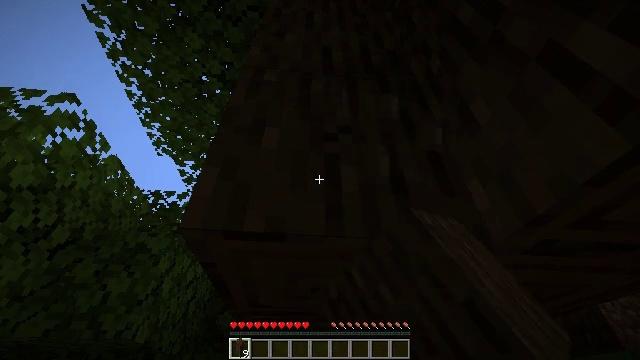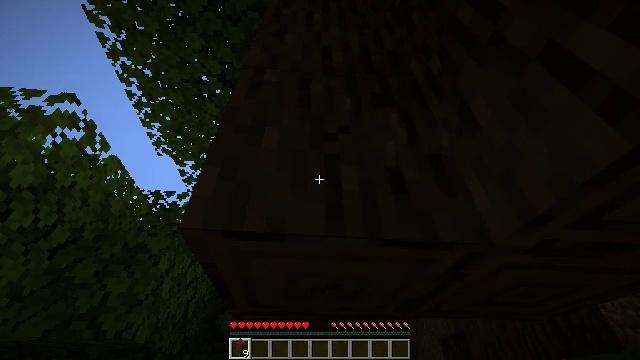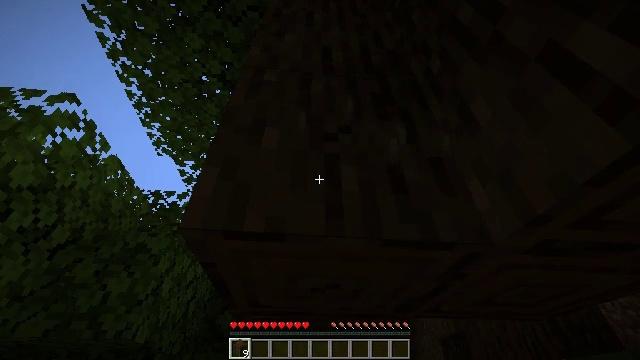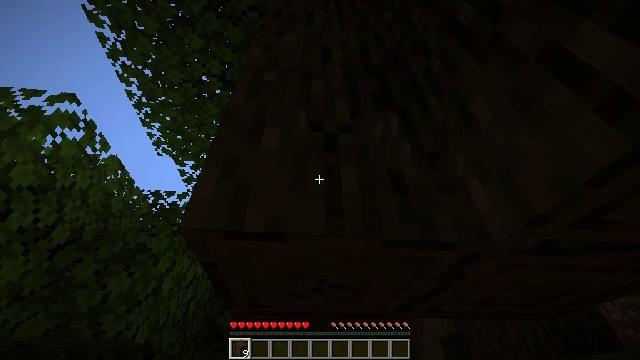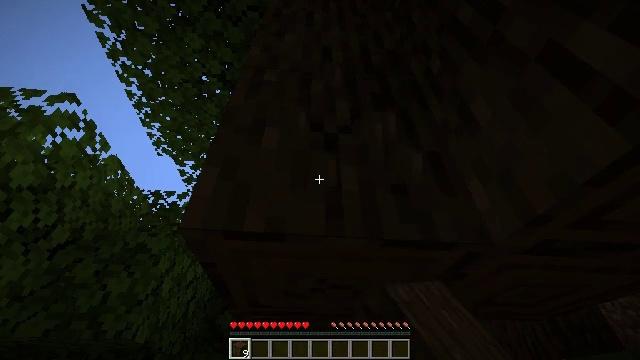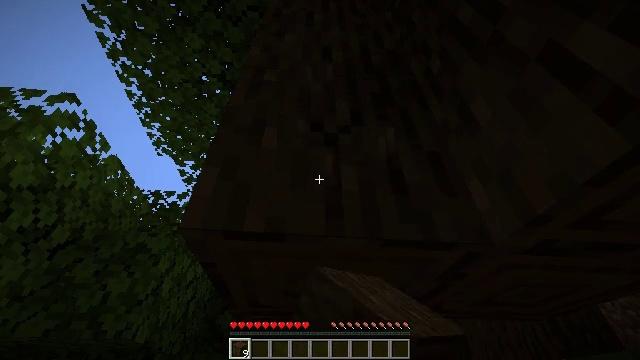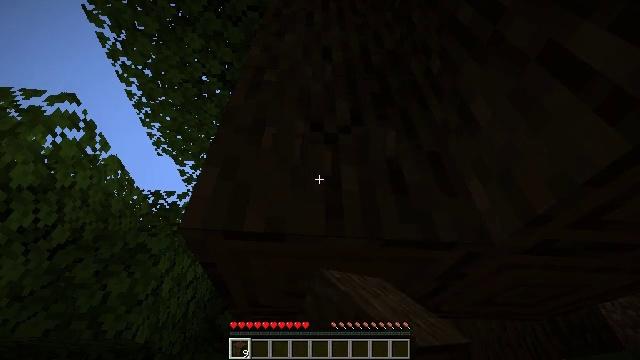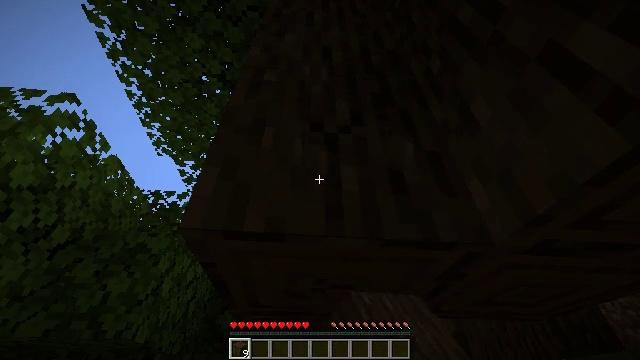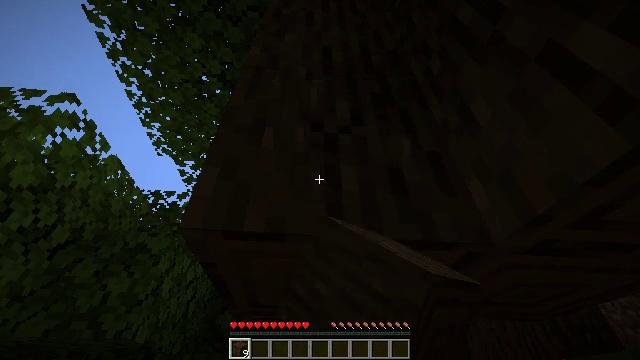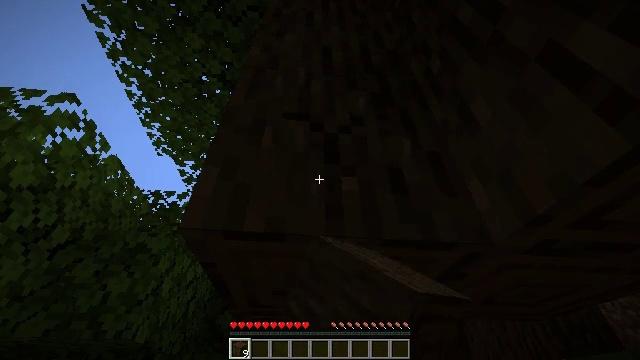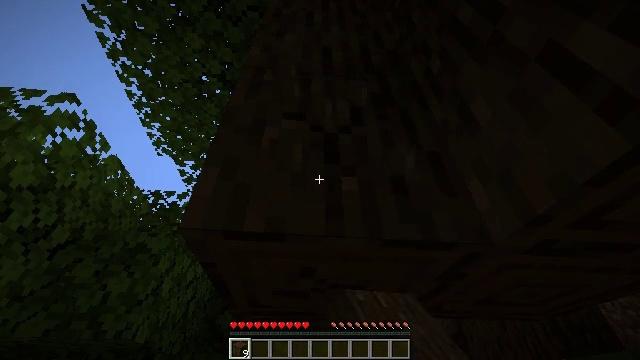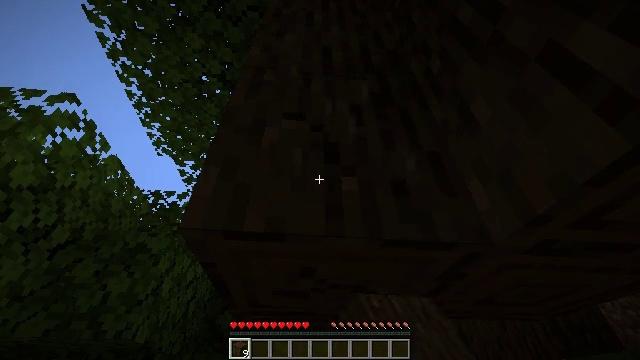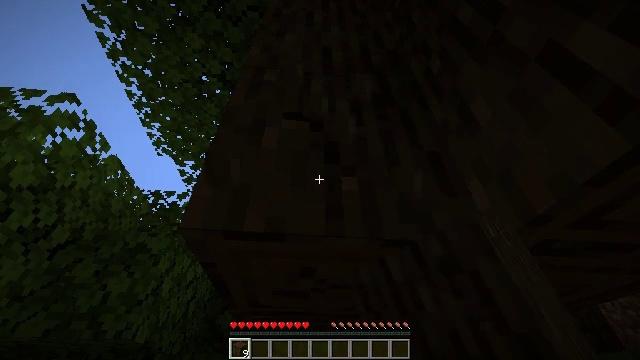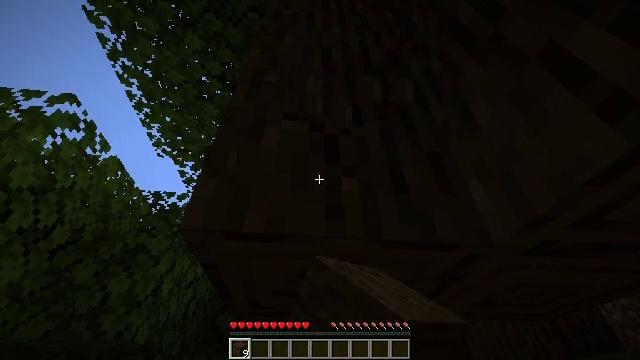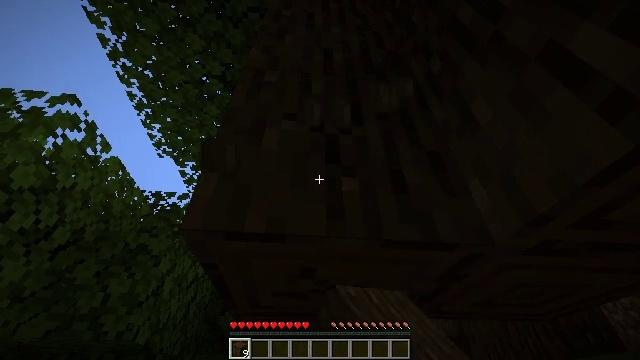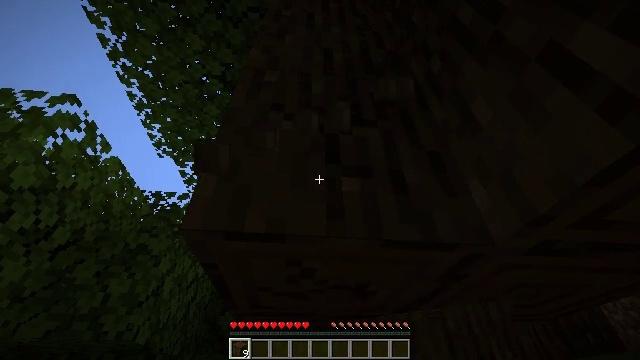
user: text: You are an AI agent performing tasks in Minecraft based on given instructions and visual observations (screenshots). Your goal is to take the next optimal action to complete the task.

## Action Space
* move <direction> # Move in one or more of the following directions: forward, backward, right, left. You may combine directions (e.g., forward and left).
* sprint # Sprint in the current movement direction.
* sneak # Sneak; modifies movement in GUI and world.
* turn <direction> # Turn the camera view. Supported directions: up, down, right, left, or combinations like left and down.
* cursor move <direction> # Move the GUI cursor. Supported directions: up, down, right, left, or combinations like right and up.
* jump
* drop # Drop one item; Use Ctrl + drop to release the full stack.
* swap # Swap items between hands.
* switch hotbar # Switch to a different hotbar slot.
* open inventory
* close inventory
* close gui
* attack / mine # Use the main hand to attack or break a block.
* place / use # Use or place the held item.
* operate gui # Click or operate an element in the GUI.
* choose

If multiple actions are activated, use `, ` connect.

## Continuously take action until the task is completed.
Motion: motion action
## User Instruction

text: Harvest dark oak log for resources.
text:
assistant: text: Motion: attack / mine
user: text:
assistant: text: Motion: attack / mine
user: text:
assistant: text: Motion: attack / mine
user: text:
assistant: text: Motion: attack / mine
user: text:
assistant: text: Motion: attack / mine
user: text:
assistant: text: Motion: attack / mine
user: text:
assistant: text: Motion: attack / mine
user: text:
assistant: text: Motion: attack / mine
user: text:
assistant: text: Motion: attack / mine
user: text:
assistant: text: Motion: attack / mine
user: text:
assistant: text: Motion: attack / mine
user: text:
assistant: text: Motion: attack / mine
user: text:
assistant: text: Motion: attack / mine
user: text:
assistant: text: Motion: attack / mine
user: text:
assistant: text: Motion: attack / mine
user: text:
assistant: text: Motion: attack / mine
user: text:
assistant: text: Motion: attack / mine
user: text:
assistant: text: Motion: attack / mine
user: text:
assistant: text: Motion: attack / mine
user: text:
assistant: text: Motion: attack / mine
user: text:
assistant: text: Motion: attack / mine
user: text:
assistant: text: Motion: attack / mine
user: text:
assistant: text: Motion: attack / mine
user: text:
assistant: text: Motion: attack / mine
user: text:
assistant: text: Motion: attack / mine
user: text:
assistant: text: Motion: attack / mine
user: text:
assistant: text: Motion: attack / mine
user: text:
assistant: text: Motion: attack / mine
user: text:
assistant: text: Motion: attack / mine
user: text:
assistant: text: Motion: attack / mine